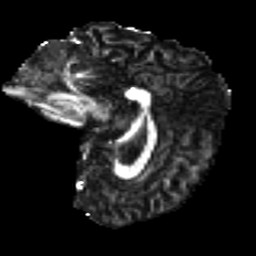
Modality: FA
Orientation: sagittal
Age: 32
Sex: female
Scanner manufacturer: ge
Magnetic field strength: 3 T
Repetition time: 7.8 s
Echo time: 0.0608 s